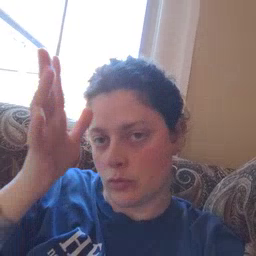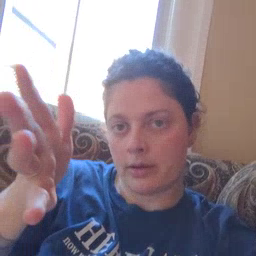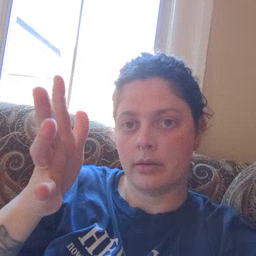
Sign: grandpa